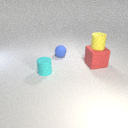
small cyan rubber cylinder in front of large red rubber cube